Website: lowes
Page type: cart
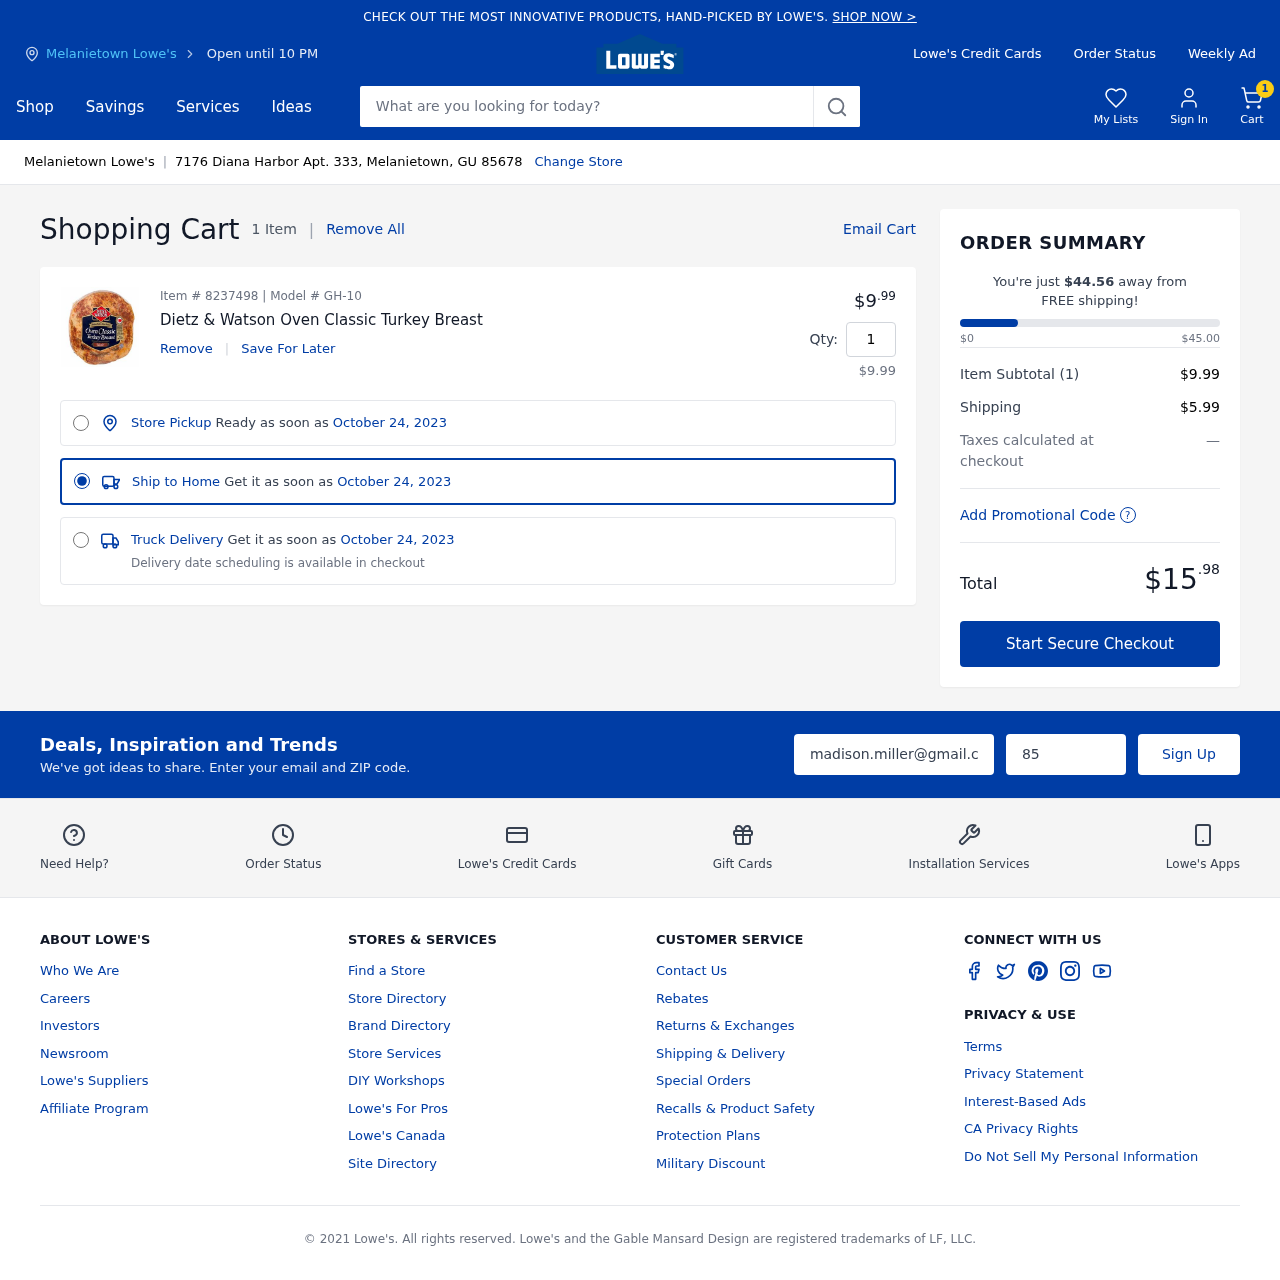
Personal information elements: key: PII_CITY
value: Melanietown Lowe's
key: PII_EMAIL
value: madison.miller@gmail.com
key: PII_POSTCODE
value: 85678
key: PII_STREET
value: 7176 Diana Harbor Apt. 333
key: PII_CITY_STATE_ZIP
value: Melanietown, GU 85678
Product elements: key: PRODUCT1_NAME
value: Dietz & Watson Oven Classic Turkey Breast
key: PRODUCT1_PRICE
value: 9.99
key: PRODUCT1_QUANTITY
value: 1
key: PRODUCT1_SUBTOTAL
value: $9.99
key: PRODUCT_ITEM_NUMBER
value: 8237498
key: PRODUCT_MODEL_NUMBER
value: GH-10
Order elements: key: ORDER_NUM_ITEMS
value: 1
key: ORDER_NUM_ITEMS
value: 1 Item
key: ORDER_DELIVERY_DATE
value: October 24, 2023
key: ORDER_SUBTOTAL
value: $9.99
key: ORDER_SHIPPING_COST
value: $5.99
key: ORDER_TOTAL
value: $15.98
Search elements: key: HEADER_SEARCH
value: What are you looking for today?